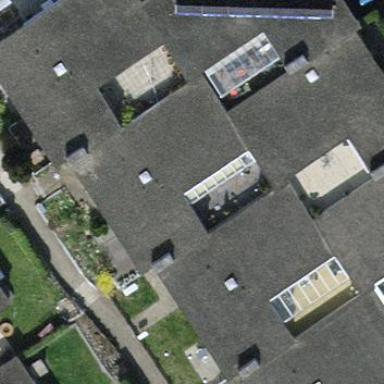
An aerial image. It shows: Terrace building.